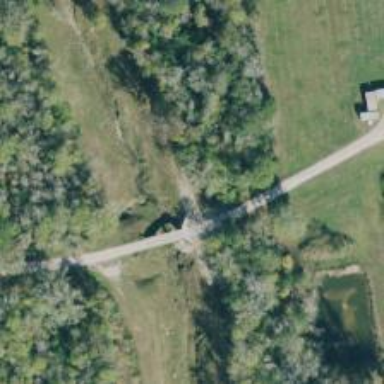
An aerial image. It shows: Service road that goes over beam bridge.